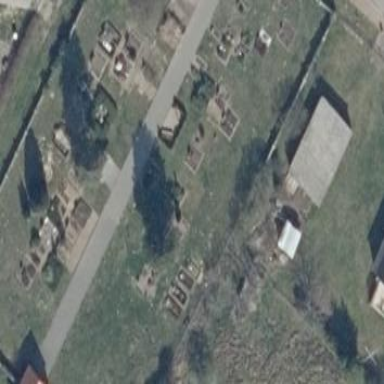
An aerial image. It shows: Cemetery.